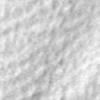
Label: no_change